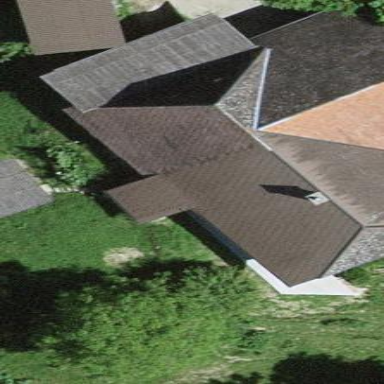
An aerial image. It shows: Farm building.